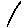
Label: line